Question: As you can see, the 'schema.Elements' returns three elements one of whom is an EntityContainer element.
But when I try to search thru the Elements overload specifying the "EntityContainer" ('schema.<EntityContainer>') it doesn't retrieve anything.

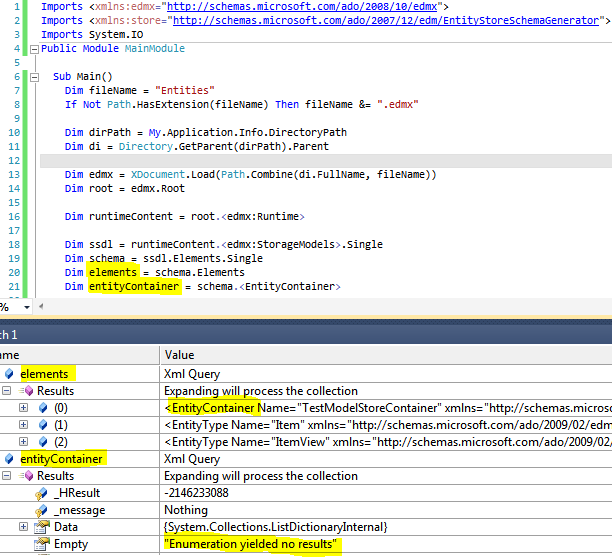
Answer: Answer found.
It didn't return anything since the 'EntityContainer' element in the edmx file belongs to an imported namespace I forgot to import in my file.
Adding this line solved everything:
'''
Imports <xmlns="http://schemas.microsoft.com/ado/2009/02/edm/ssdl">
'''